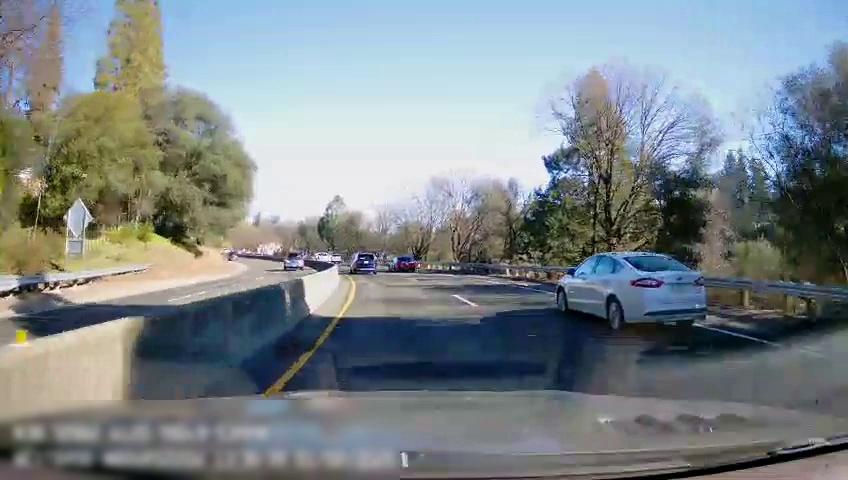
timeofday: Day
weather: Sunny
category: Drivable Space
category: Drivable Space
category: Vehicles | Truck
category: Vehicles | SUV
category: Vehicles | Car
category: Vehicles | Car
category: Vehicles | SUV
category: Vehicles | SUV
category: Lanes | Current Lane
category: Lanes | Current Lane
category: Lanes | Current Lane
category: Lanes | Opposite Lane